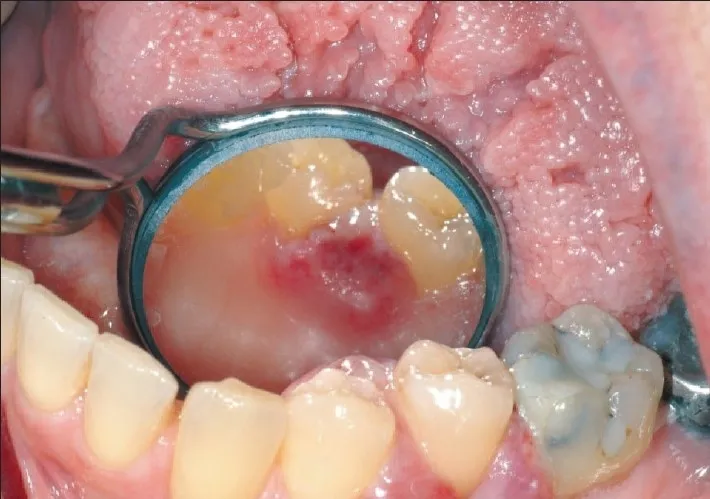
TTF-1 immunostain highlights the tumor cells.
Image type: medical_photograph (other_medical_photograph)